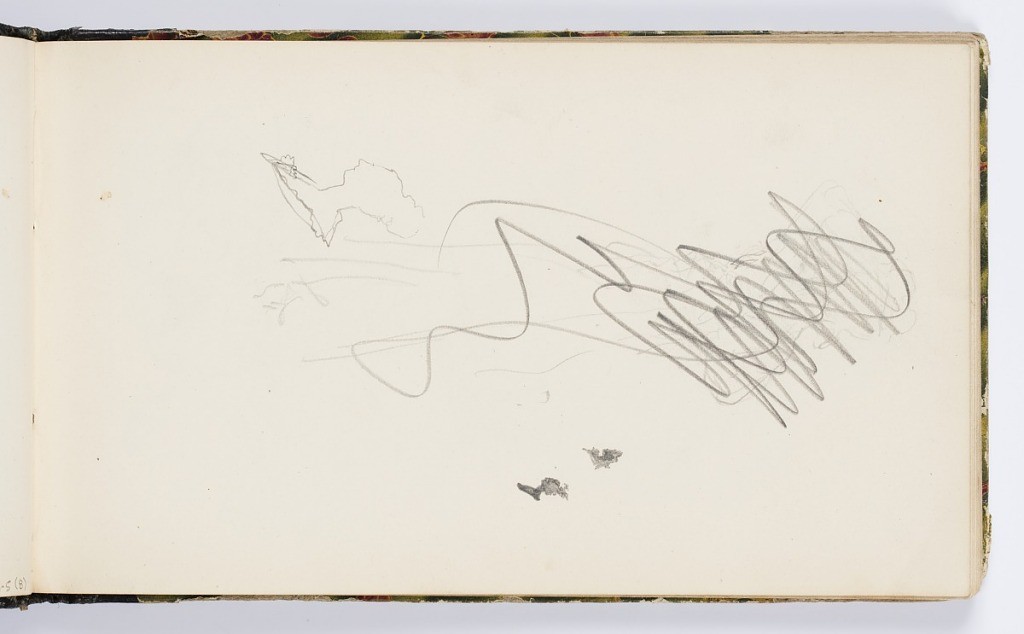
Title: Sketchbook Page
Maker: Kenyon Cox, American, 1856–1919
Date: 1875
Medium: Graphite on paper
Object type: Sketchbook folio
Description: Main sketch cancelled out. Additional small sketches of woman in profile.